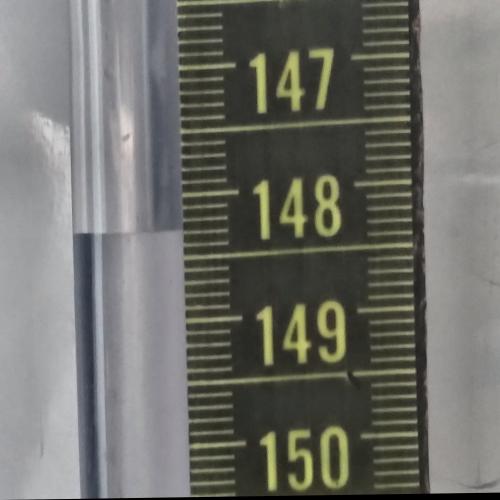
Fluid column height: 148.3 cm